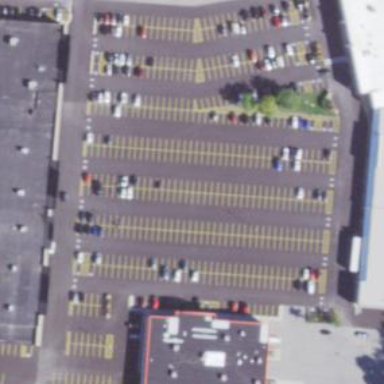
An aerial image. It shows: Parking area.